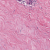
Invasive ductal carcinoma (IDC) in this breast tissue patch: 0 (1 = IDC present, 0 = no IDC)